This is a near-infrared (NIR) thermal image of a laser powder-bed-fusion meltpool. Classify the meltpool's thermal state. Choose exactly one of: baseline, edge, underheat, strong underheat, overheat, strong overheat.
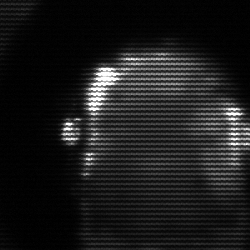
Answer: baseline